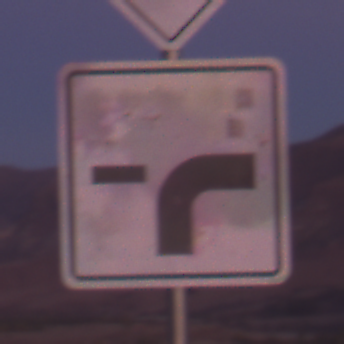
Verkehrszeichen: VerlaufVorfahrtsstrasse9
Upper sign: Vorfahrtsstrasse
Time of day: Dawn
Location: Outdoor (Nature)
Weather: PartlyCloudy
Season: NotSpecified
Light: Natural